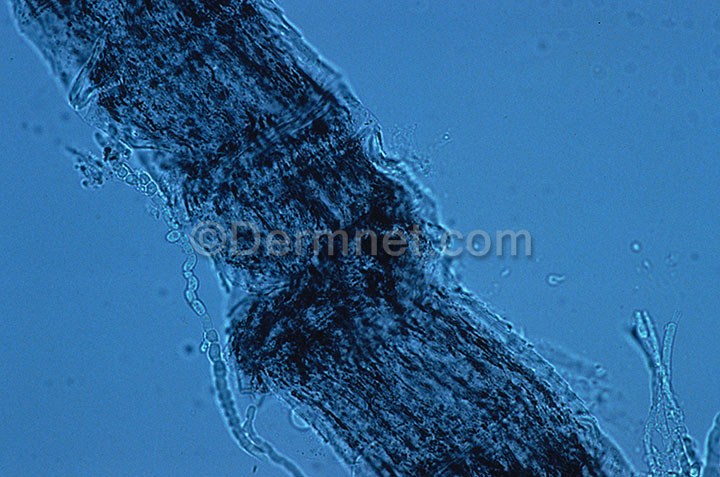
Disease: Tinea Ringworm Candidiasis and other Fungal Infections